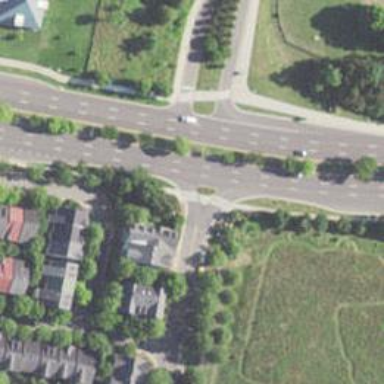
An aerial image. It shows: Asphalt road with primary link designation.